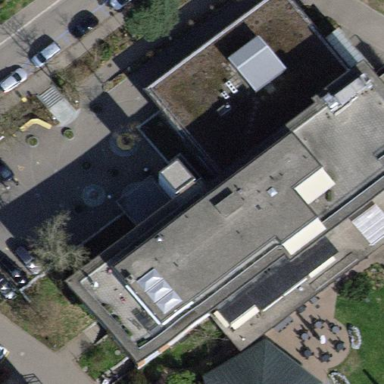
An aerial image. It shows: Building.